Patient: sex M, age 66
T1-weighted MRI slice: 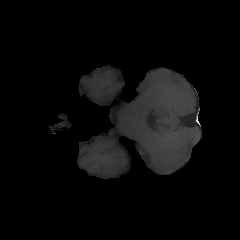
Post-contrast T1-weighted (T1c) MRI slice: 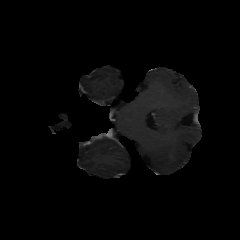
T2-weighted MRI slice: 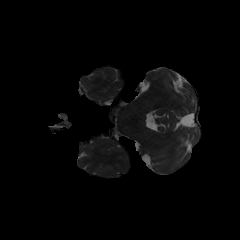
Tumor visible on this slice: no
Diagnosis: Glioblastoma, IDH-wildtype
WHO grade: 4